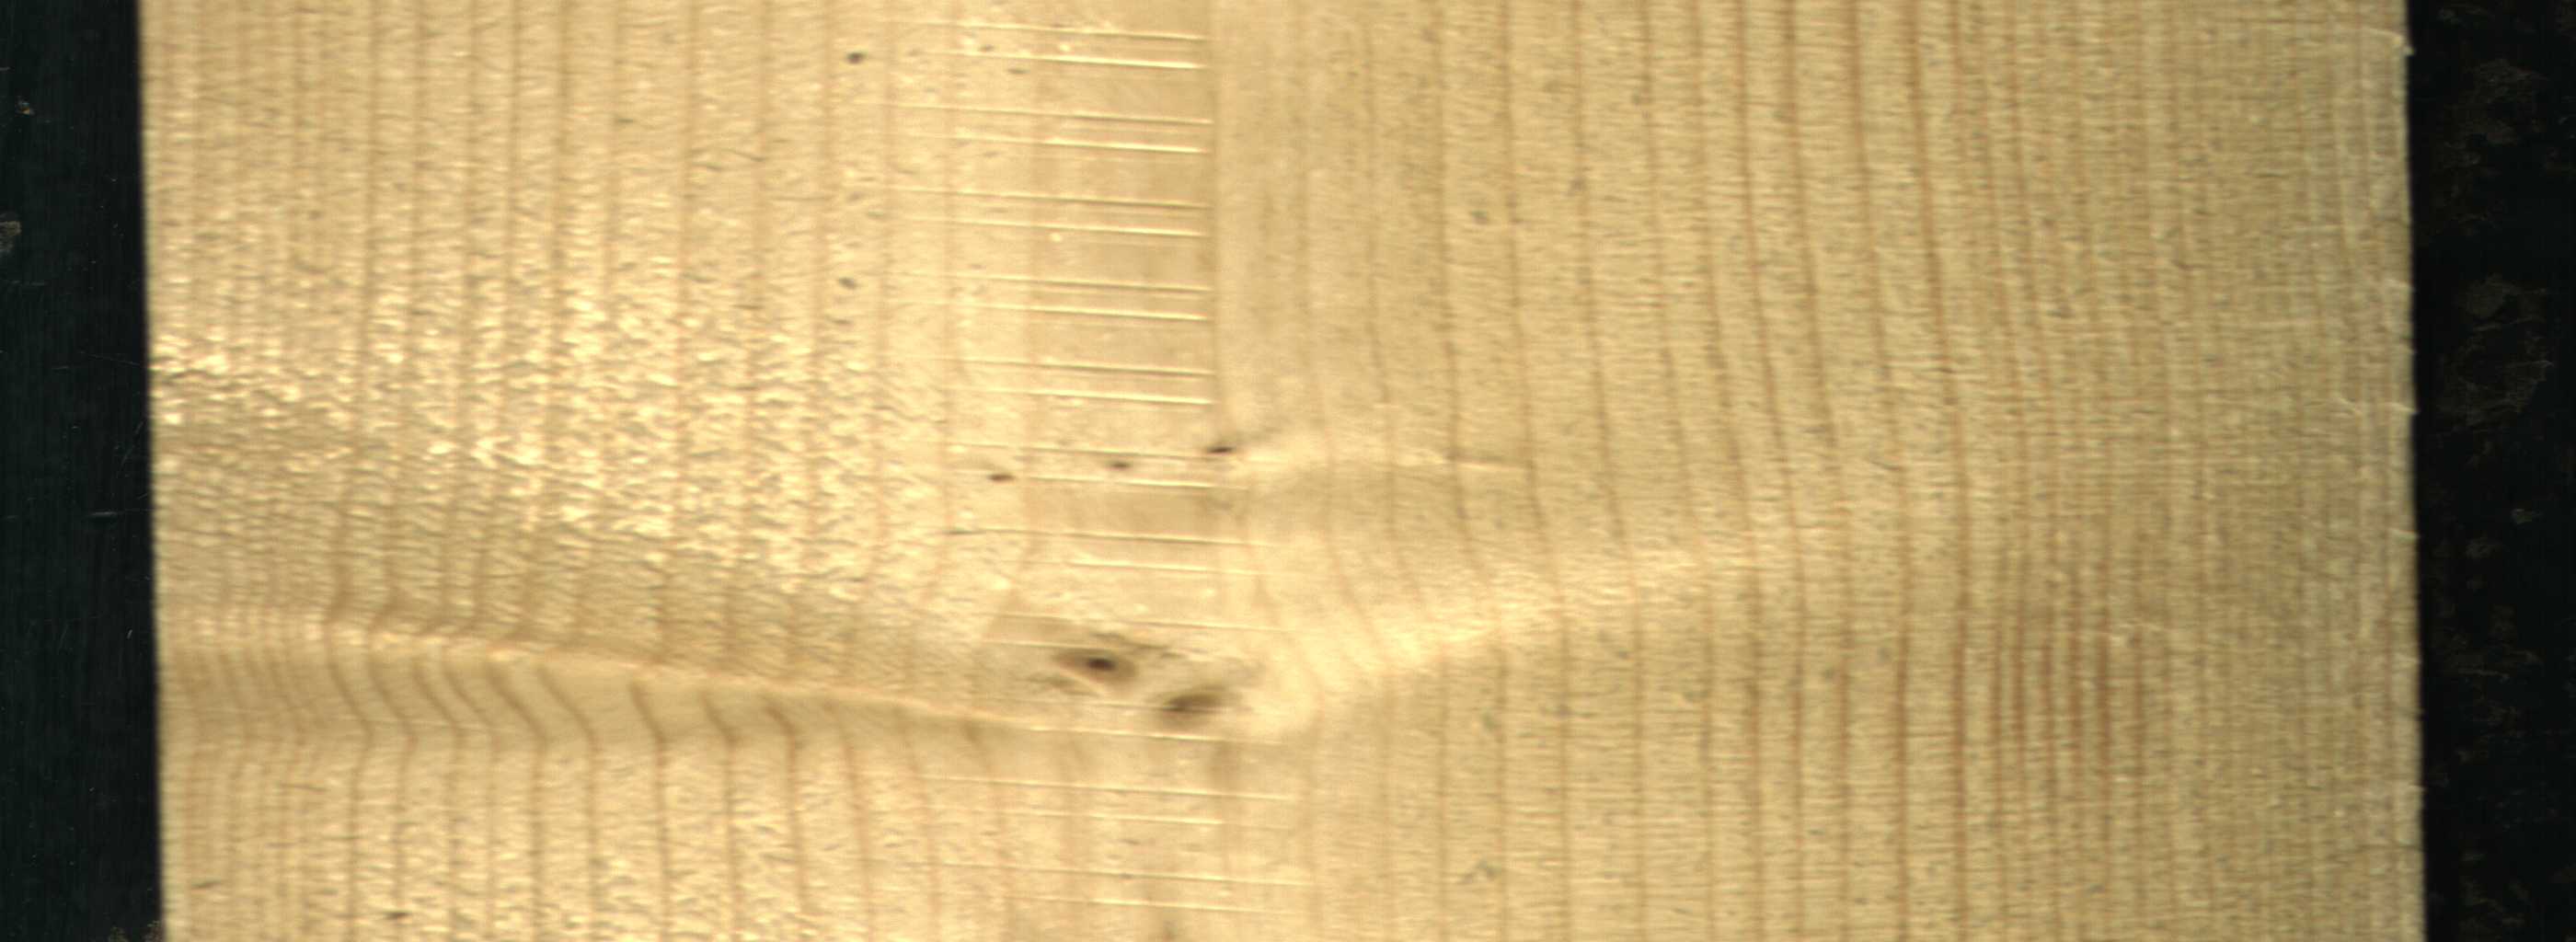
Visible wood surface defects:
Live_Knot